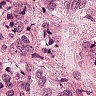
Metastatic tissue present: yes